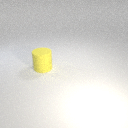
large yellow rubber cylinder